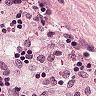
Metastatic tissue present: no